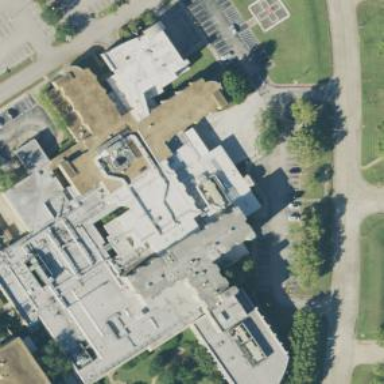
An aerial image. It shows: Hospital building.